Interaction volume radius: 10 \u00c5
Interaction volume height: 30 \u00c5
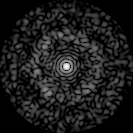
Disorder parameter: 0.7962